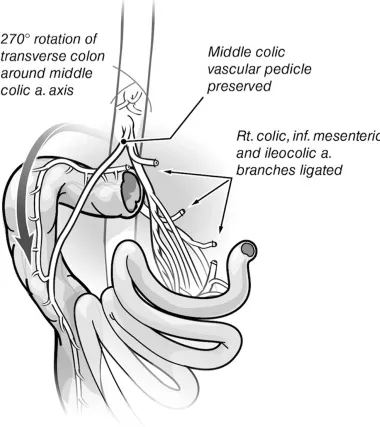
B) The rotation of the transverse colon involves the 2700 anti-clockwise rotation around the middle vascular pedicle. A: artery. Inf: inferior.
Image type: radiology (x_ray)